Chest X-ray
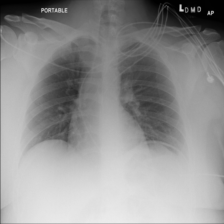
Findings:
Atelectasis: negative
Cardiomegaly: negative
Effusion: negative
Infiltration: negative
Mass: negative
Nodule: negative
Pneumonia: negative
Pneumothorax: negative
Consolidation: negative
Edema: negative
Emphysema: negative
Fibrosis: negative
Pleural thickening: negative
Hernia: negative